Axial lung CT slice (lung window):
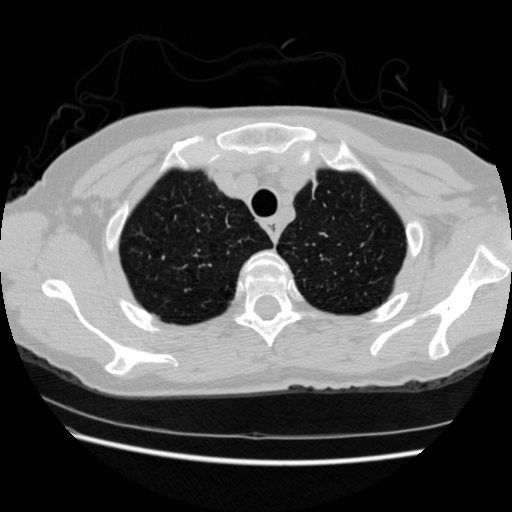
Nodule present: no